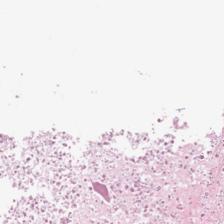
Label: Non-Viable-Tumor